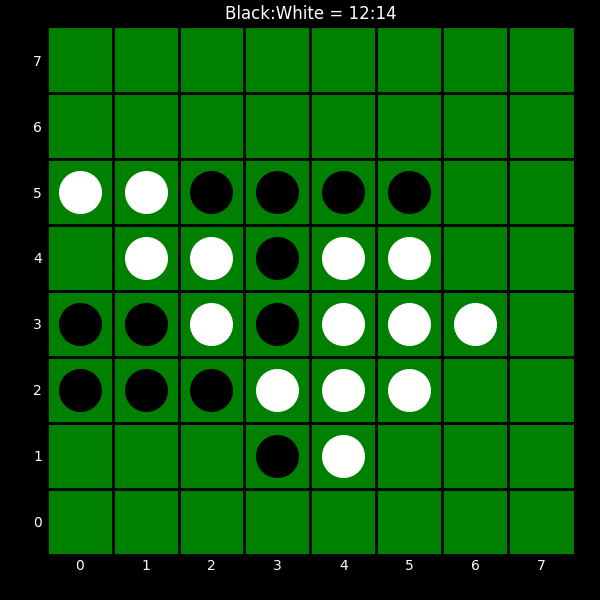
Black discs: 12
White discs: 14